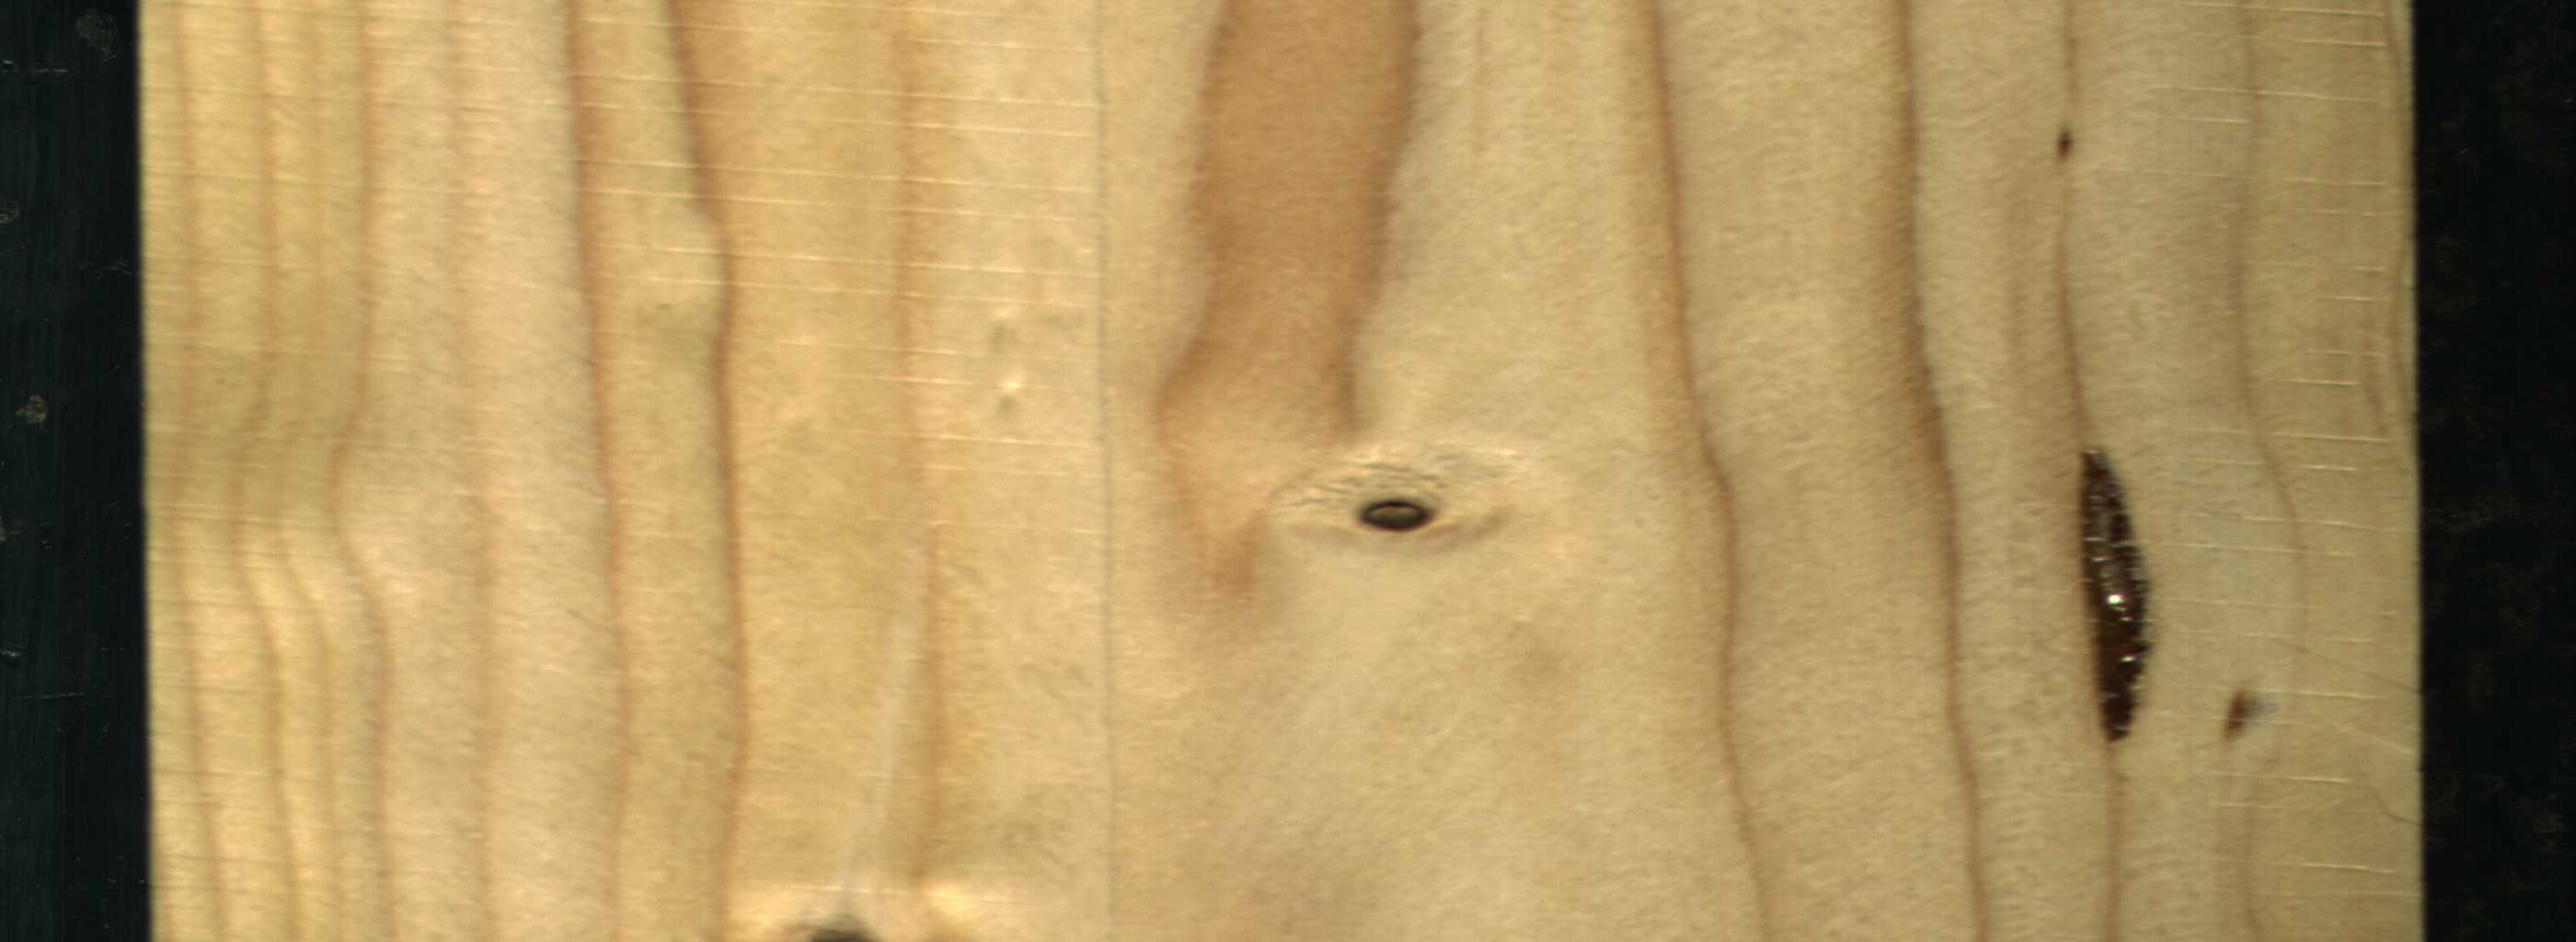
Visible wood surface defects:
resin
Dead_Knot
Live_Knot